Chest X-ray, PA view. Patient: 55 years old, sex F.
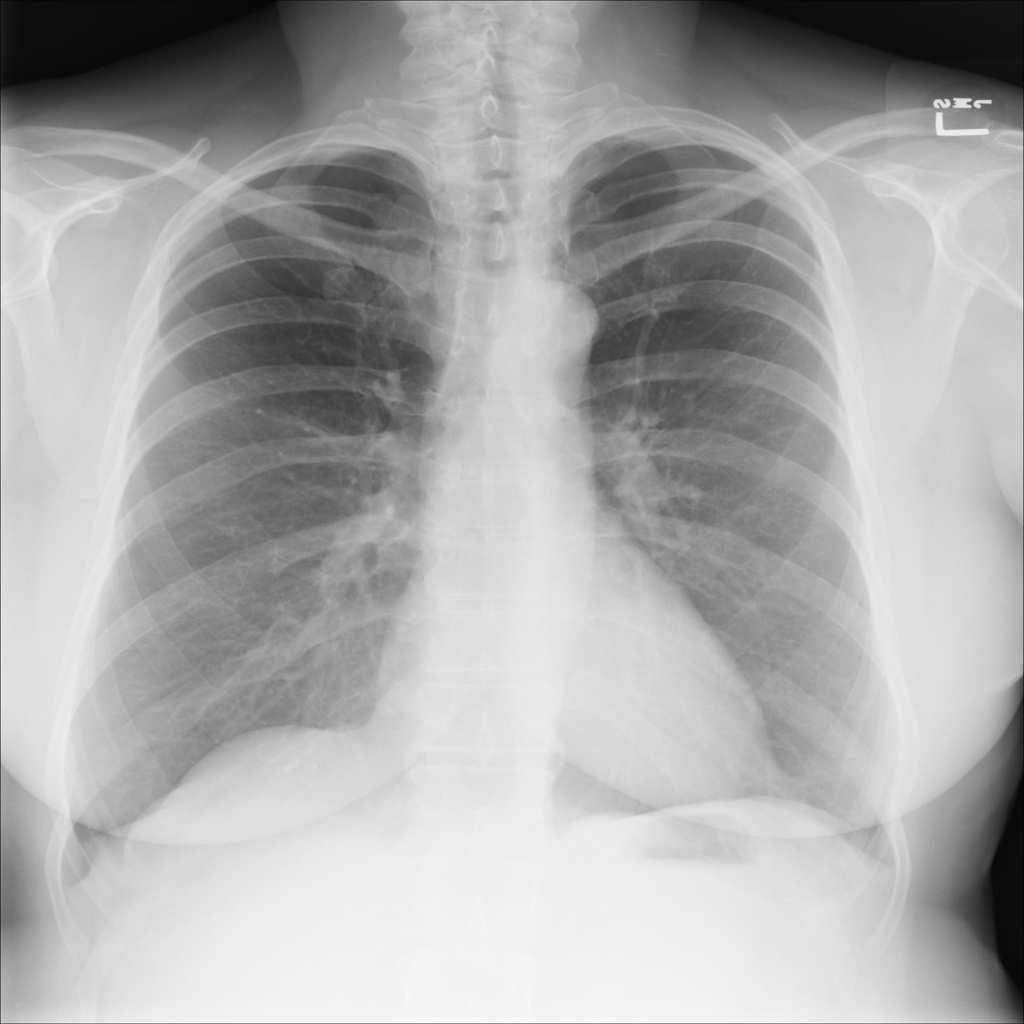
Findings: No Finding